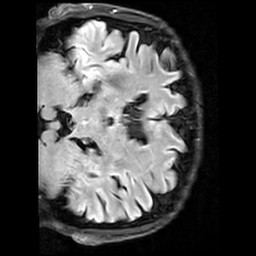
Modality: FLAIR
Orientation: coronal
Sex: male
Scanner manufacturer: siemens
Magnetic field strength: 3 T
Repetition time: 10 s
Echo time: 0.09 s